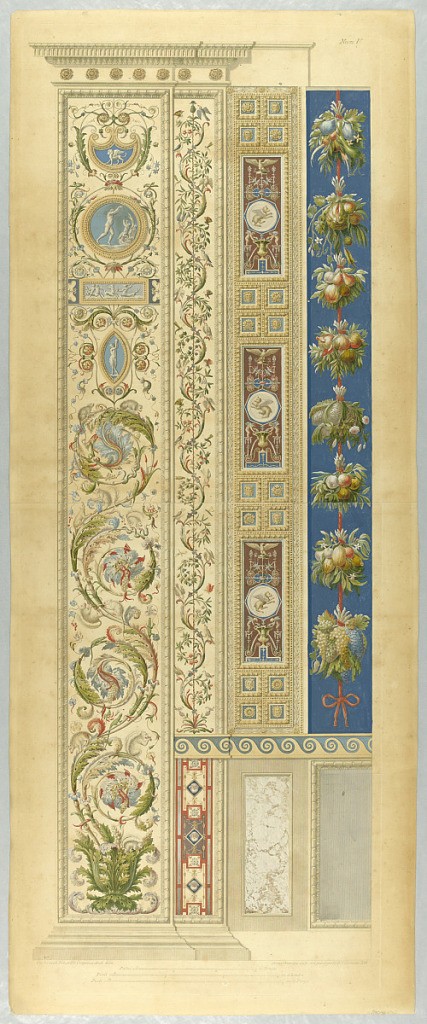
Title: Wall Decoration, Plate from "Loggie di Rafaele nel Vaticano" (Raphael's Loggia in the Vatican)
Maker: Giovanni Ottaviani, ca. 1735 – 1808
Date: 18th century
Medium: Hand-colored etching in gray ink on thick white wove paper
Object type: Print
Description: Wall Decoration, Plate from "Loggie di Rafaele nel Vaticano" (Raphael's Loggia in the Vatican).